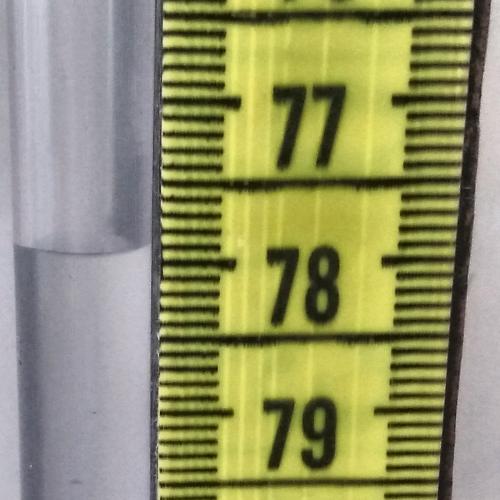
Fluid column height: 77.9 cm